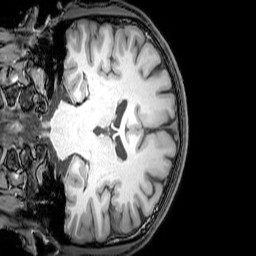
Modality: T1w
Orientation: coronal
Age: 24
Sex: male
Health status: healthy
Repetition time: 0.081 s
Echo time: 0.037 s